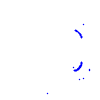
Particle: proton